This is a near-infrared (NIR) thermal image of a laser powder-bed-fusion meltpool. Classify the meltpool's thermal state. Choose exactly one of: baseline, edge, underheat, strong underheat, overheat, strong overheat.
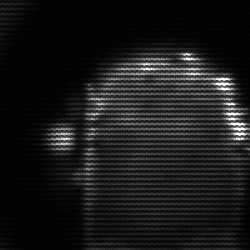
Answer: baseline